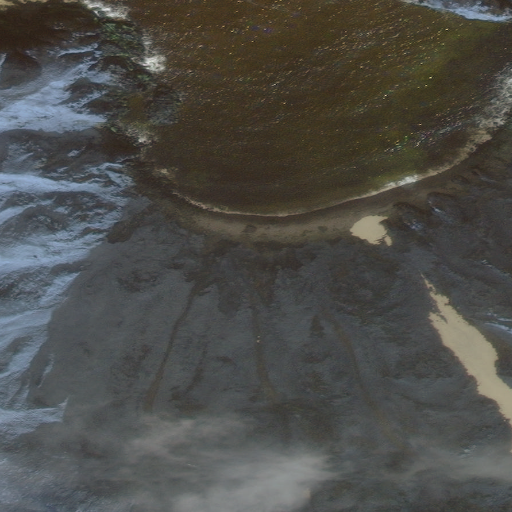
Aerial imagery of cape in Alaska named Stripe Point containing only unknown